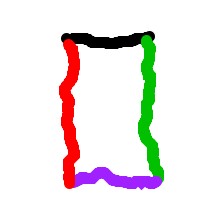
Shape: rectangle